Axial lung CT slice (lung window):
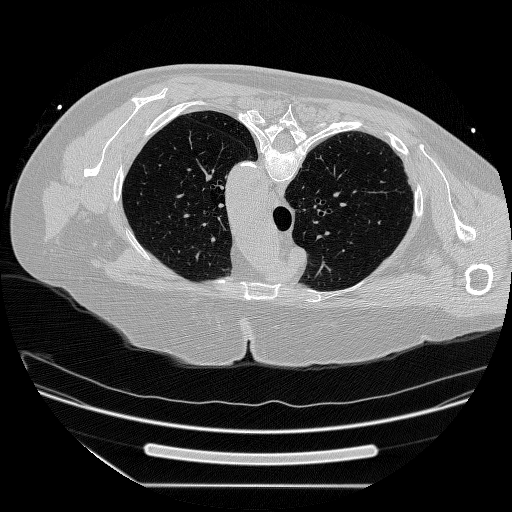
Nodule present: no